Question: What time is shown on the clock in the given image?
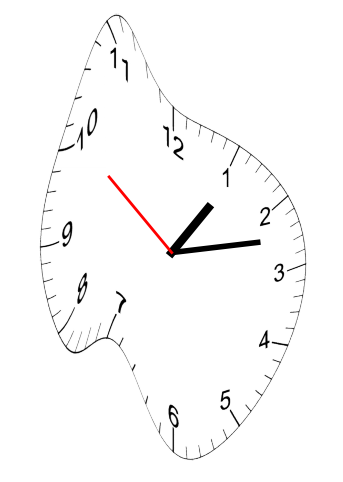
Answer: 01:12:51